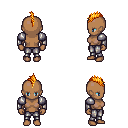
a pixel art fantasy rpg character, female body template, human, dark skin, steel arm armor, metal pants, light blonde mohawk hairstyle, four views (front, back, left, right), 2x2 character sprite sheet, small pixel art, hard edges, no anti-aliasing